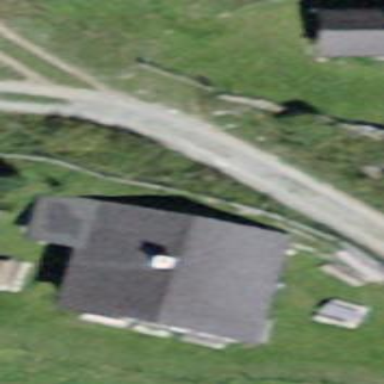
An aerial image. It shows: Gabled house with grey roof.